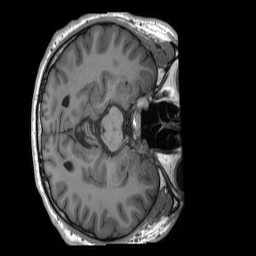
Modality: T1w
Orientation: axial
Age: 30
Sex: male
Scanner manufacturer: siemens
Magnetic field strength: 3 T
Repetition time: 2.4 s
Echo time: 0.00224 s